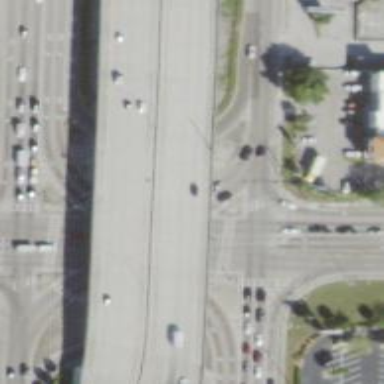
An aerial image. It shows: Primary link highway with asphalt surface.